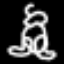
Label: frog